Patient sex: M
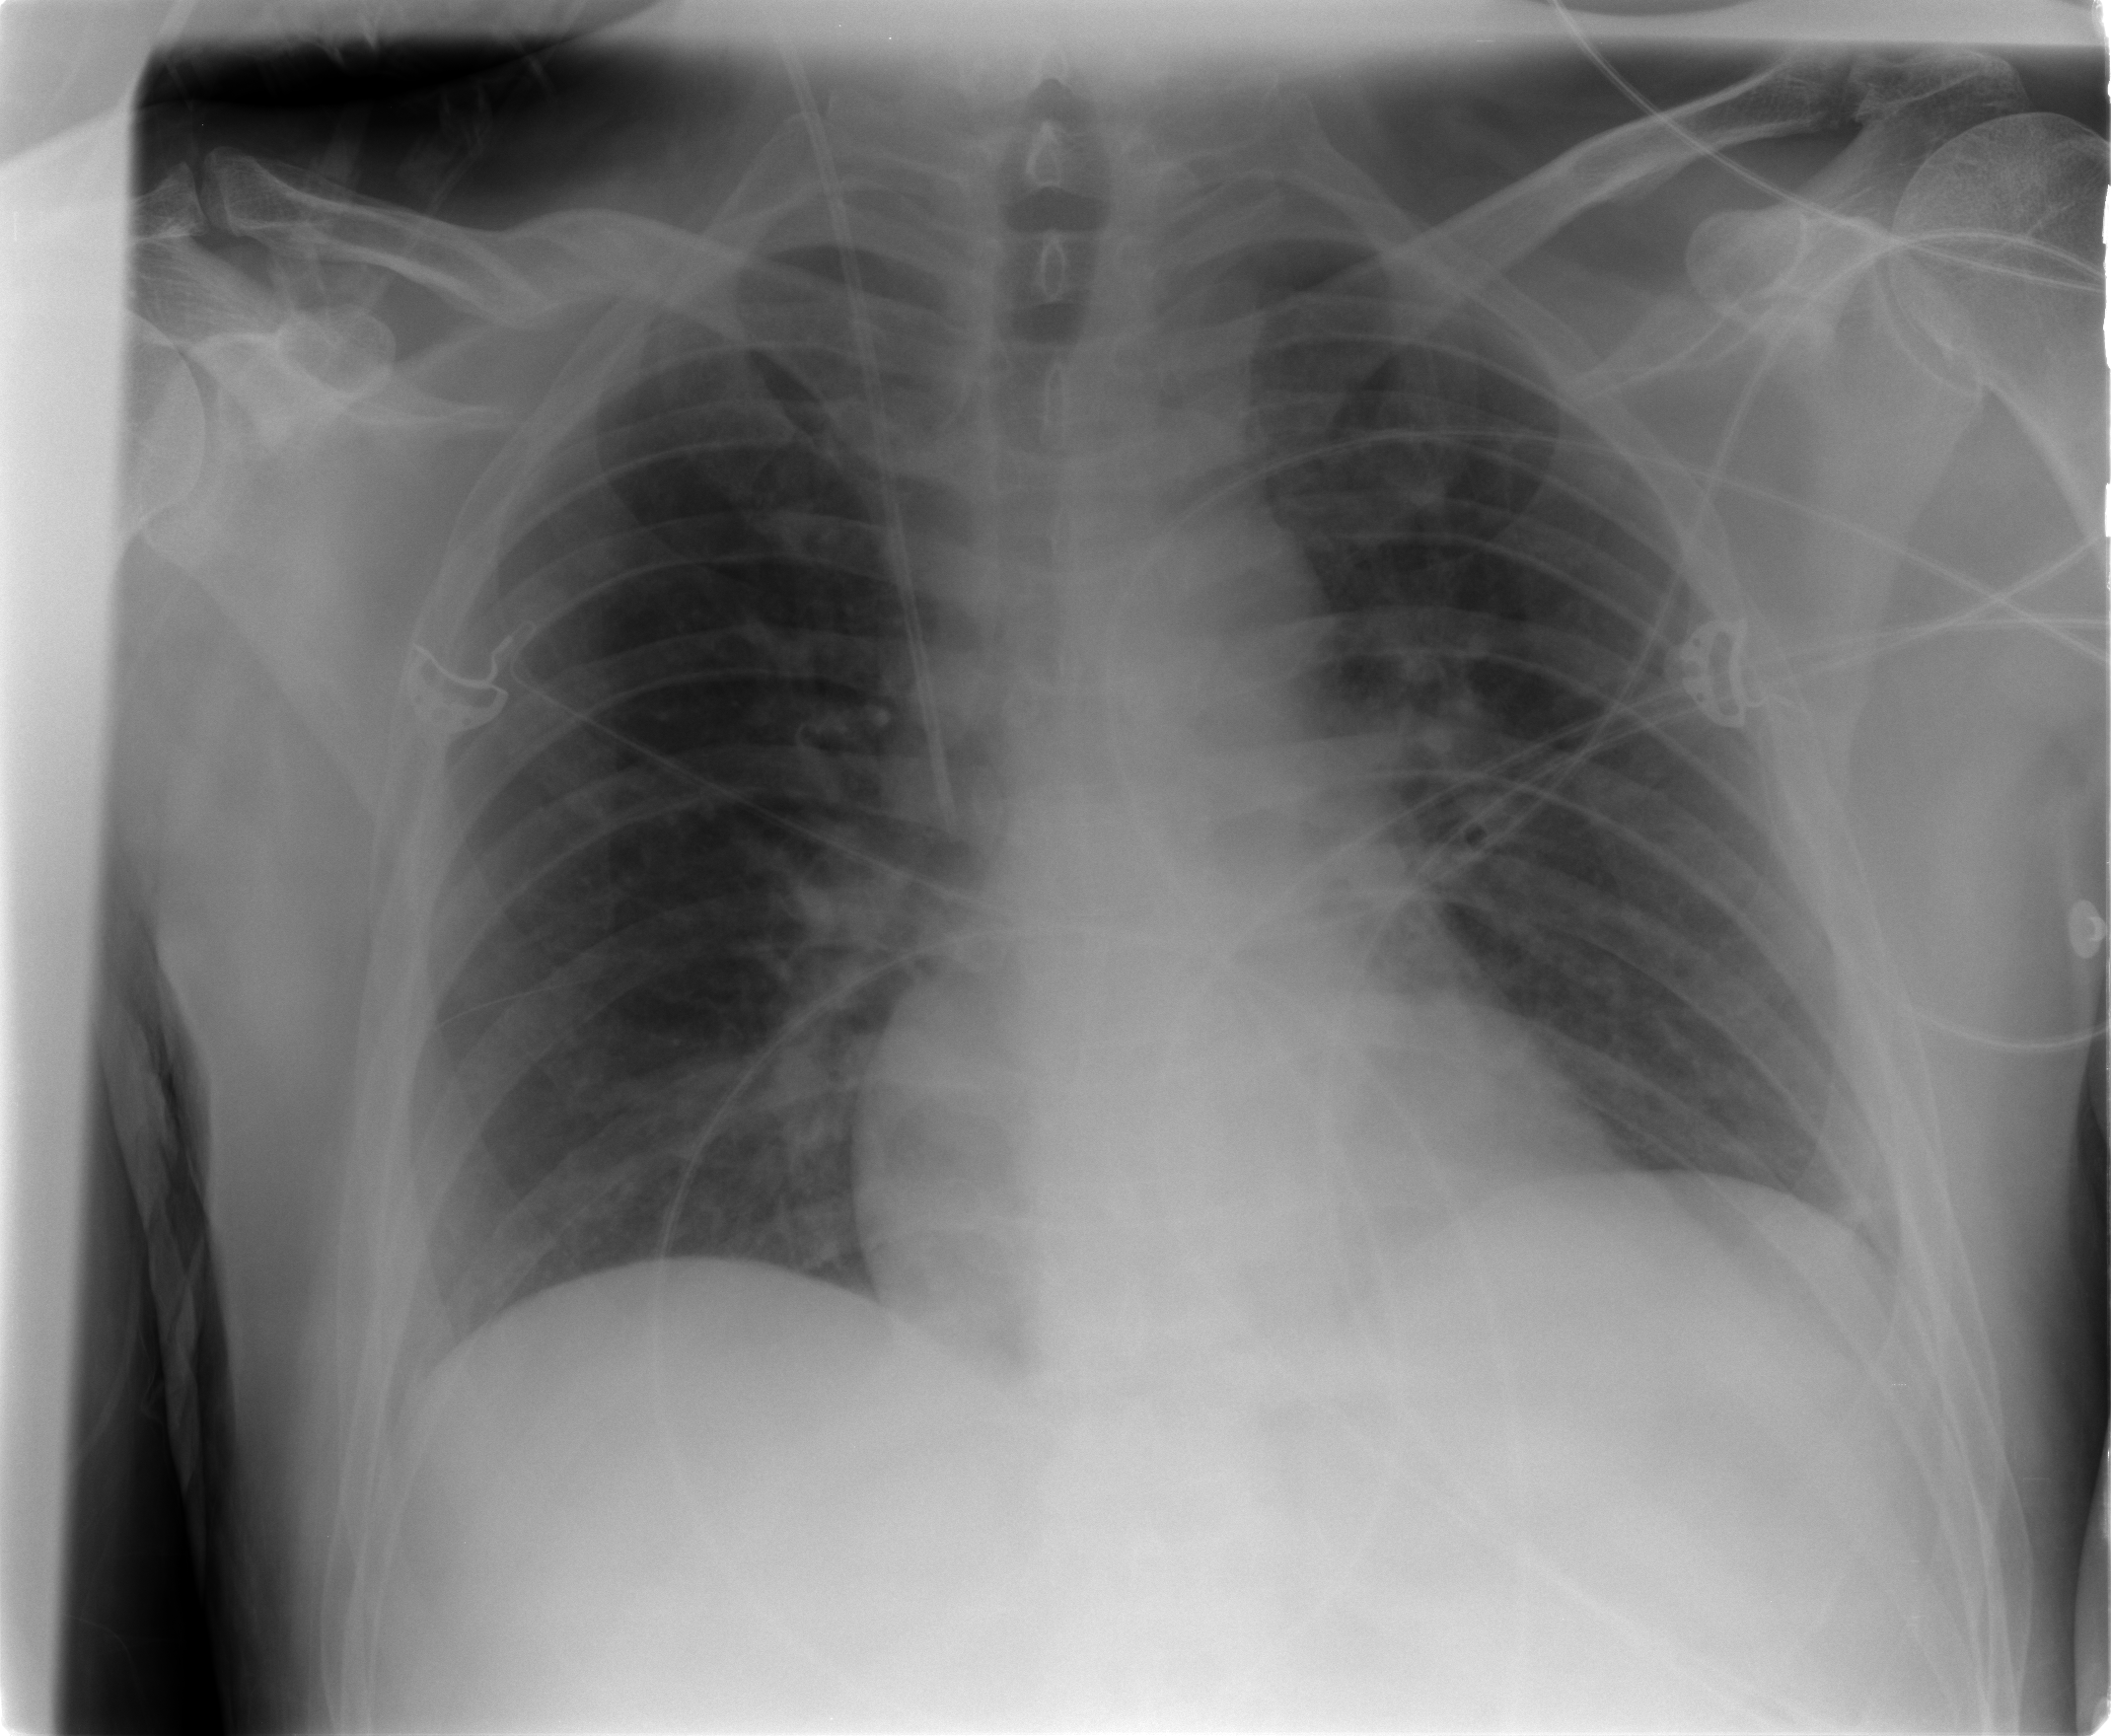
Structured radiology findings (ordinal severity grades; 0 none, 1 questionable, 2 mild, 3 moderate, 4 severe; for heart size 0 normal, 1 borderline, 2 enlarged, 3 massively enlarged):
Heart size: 0
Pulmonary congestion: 0
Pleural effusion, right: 0
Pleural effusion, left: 0
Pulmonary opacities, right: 1
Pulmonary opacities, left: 1
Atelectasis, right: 0
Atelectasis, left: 0